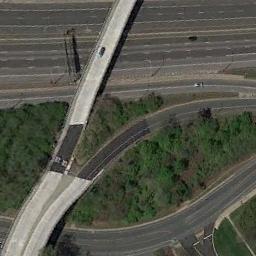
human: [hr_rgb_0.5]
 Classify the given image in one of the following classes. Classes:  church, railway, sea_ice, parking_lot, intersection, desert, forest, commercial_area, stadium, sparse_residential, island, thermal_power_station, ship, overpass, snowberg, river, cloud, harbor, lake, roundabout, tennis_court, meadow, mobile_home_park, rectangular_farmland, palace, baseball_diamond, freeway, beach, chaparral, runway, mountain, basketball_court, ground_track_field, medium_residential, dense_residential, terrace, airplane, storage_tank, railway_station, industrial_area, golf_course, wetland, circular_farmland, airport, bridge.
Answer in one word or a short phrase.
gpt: overpass